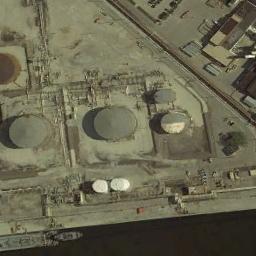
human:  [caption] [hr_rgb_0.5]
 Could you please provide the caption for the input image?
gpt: There are three larger storage tanks and more than a dozen smaller storage tanks .

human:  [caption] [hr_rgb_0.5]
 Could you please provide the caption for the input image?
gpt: There are many neatly arranged storage tanks and many pipelines in the factory .

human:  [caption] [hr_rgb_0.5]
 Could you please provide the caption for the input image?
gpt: There are many white and black storage tanks on the bare land next to the water .

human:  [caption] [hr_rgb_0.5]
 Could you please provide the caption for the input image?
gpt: Many buildings are next to storage tanks .

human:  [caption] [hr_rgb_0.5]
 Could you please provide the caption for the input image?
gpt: There are several storage tanks beside the river .